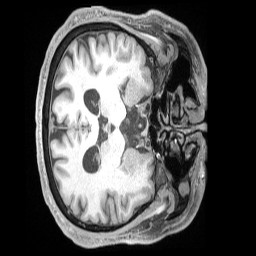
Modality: T1w
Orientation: axial
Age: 74
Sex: male
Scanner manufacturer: siemens
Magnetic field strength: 3 T
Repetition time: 2.5 s
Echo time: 0.00222 s